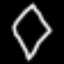
Label: diamond